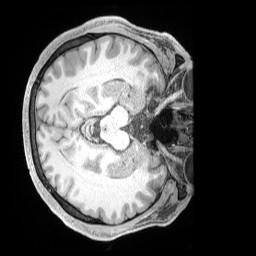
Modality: T1w
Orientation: axial
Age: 39
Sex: male
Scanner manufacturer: siemens
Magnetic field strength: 3 T
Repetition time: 2 s
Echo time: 0.00211 s